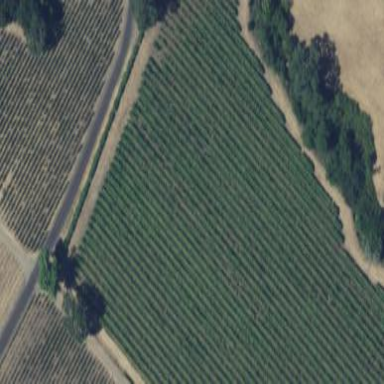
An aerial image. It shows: Vineyard growing grapes.